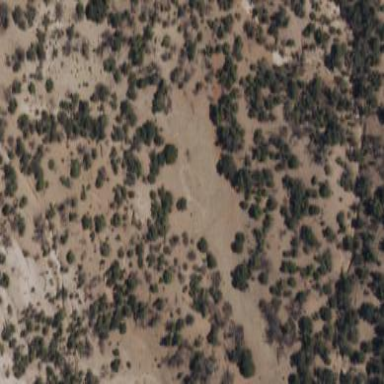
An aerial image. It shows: Area covered in scrub vegetation.